Field crop: maize
Growth stage: 2
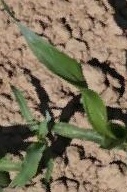
Species: maize